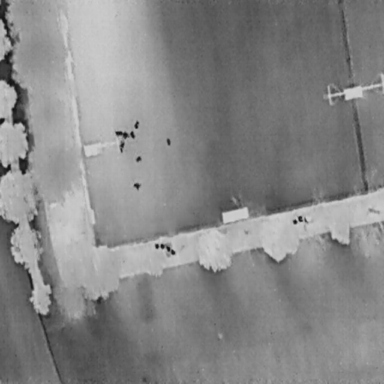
There are eight People in the infrared image.